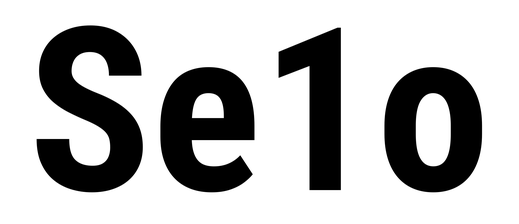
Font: Roboto_Condensed_Bold